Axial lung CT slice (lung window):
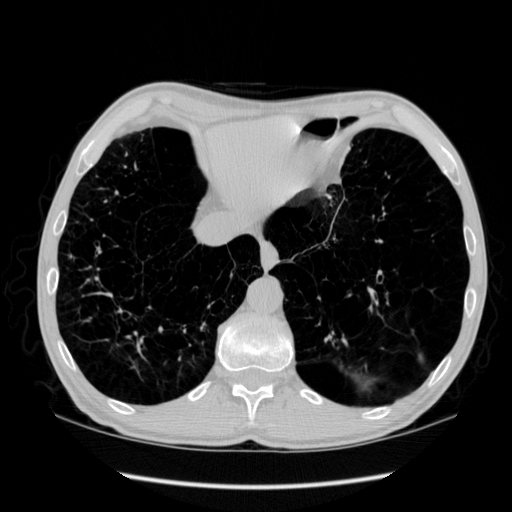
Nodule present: no